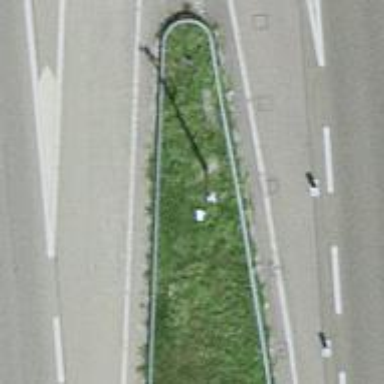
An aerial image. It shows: Traffic surveillance system.